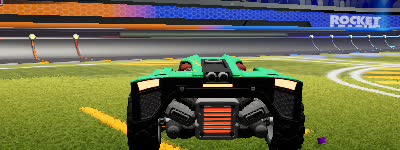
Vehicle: breakout